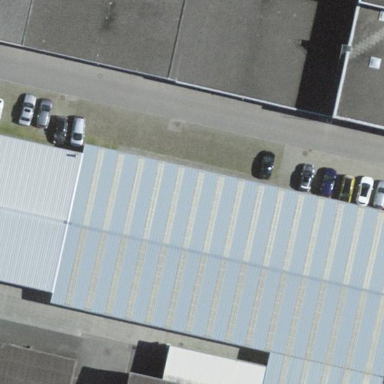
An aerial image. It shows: View of roof of building.